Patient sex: F
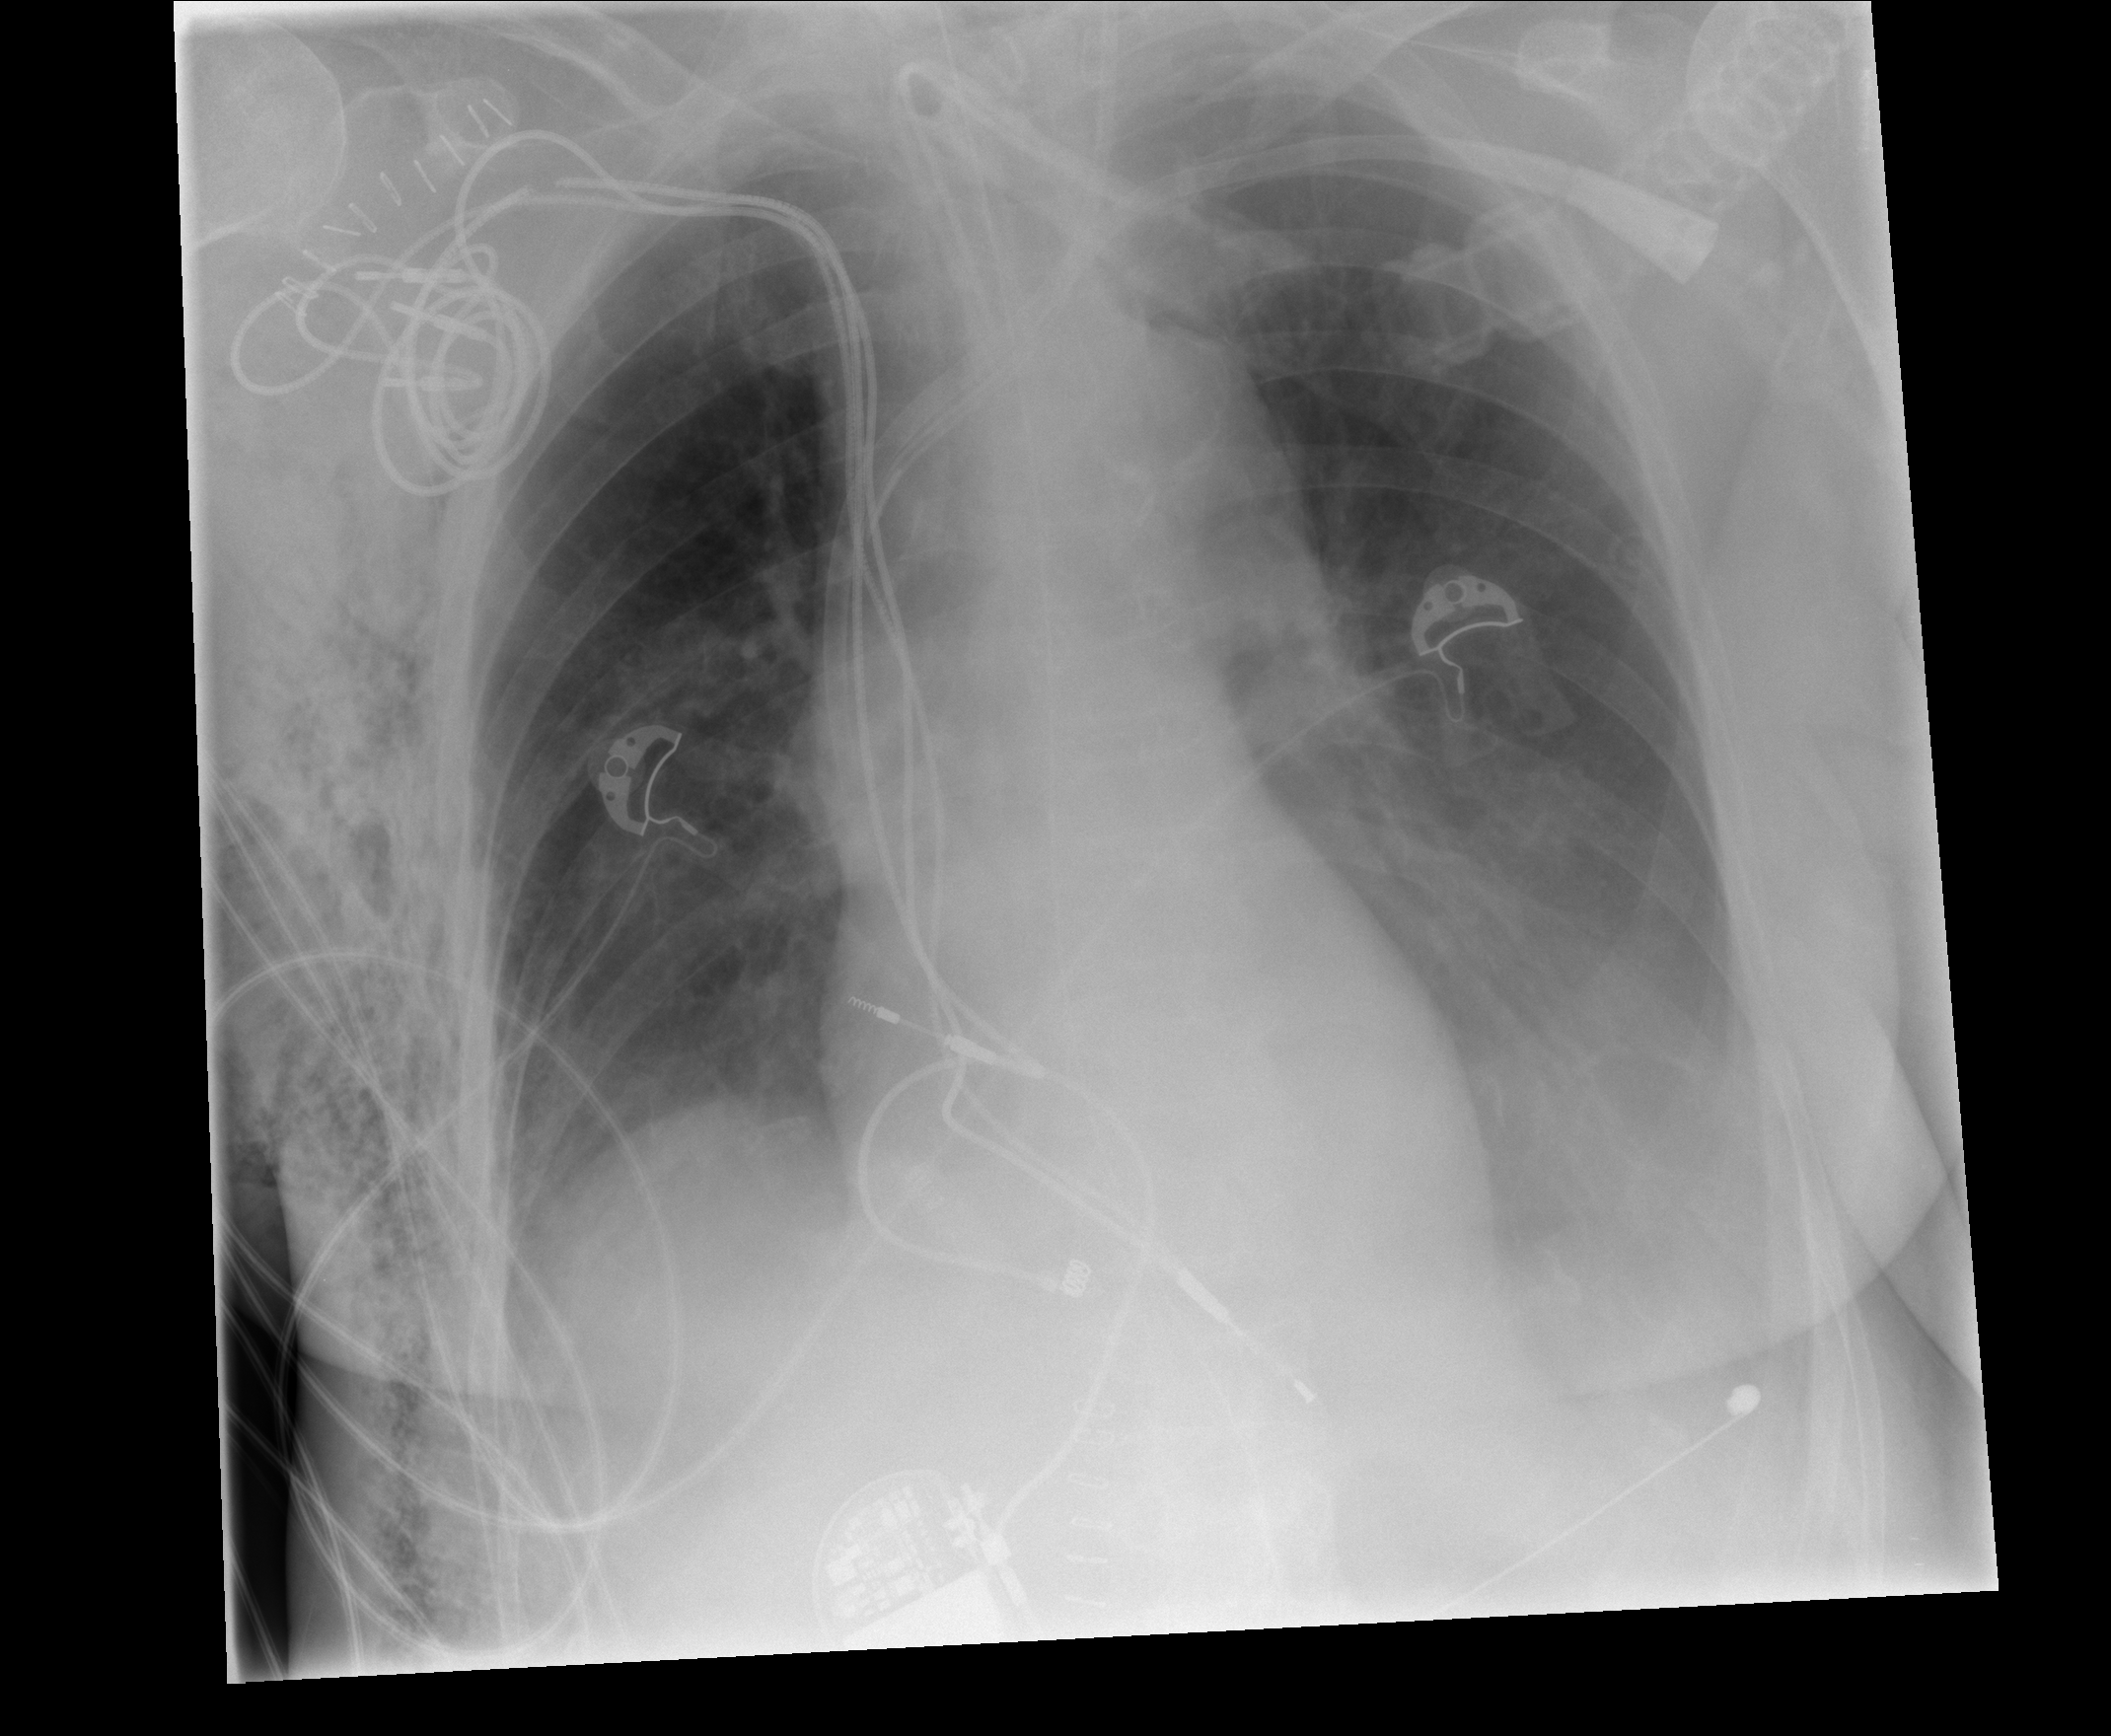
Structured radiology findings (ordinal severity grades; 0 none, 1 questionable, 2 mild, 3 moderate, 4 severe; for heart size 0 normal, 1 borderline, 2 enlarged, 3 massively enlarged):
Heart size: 0
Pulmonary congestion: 0
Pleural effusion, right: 0
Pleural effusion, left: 1
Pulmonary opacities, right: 0
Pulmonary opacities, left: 0
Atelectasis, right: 0
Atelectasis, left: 1